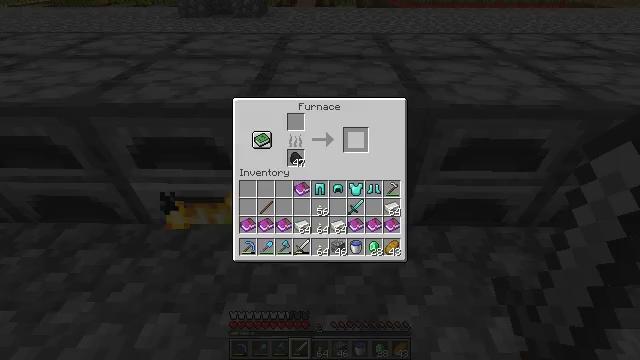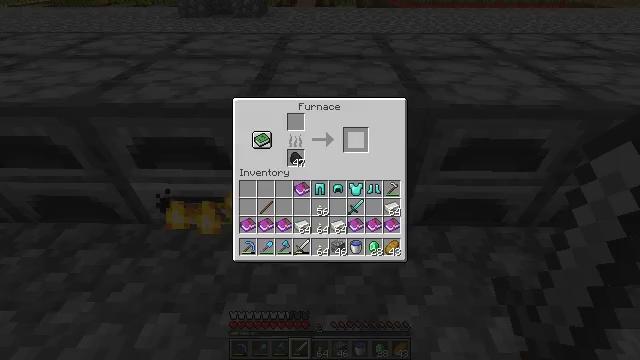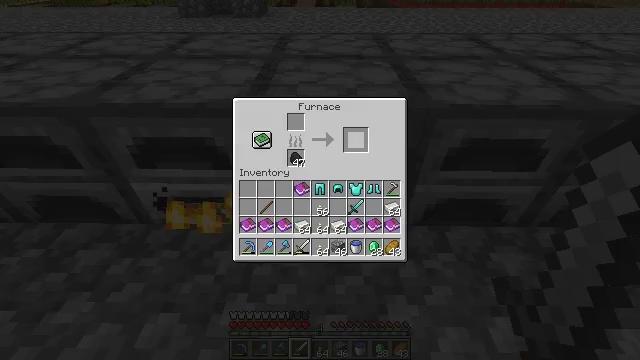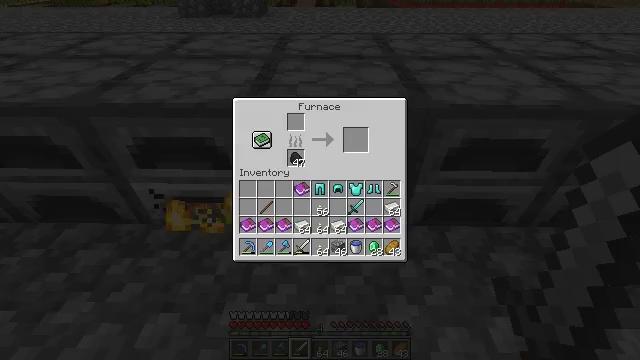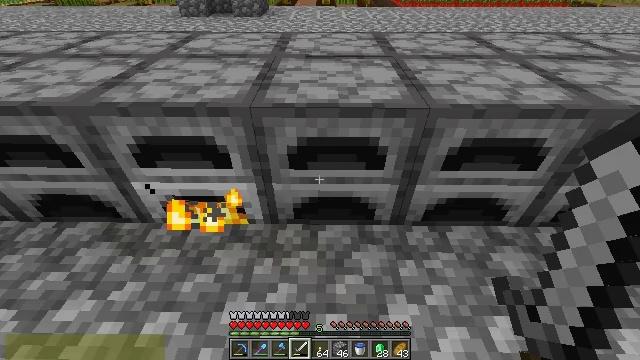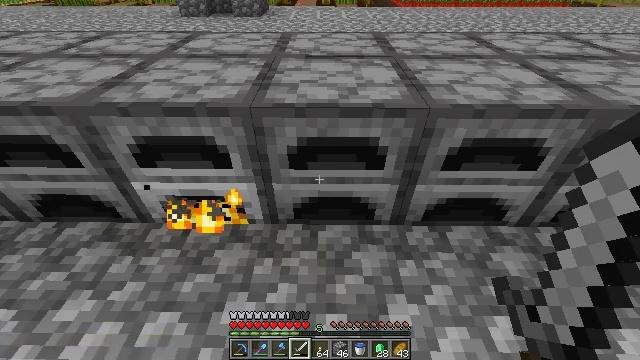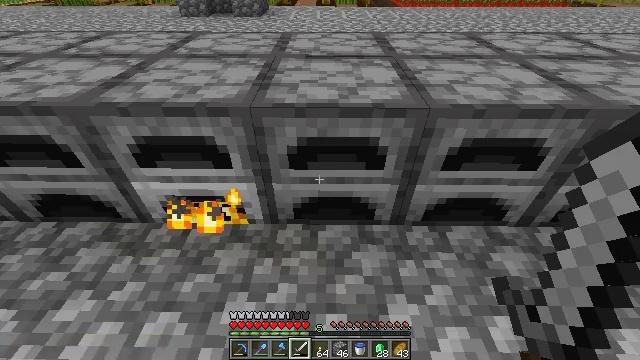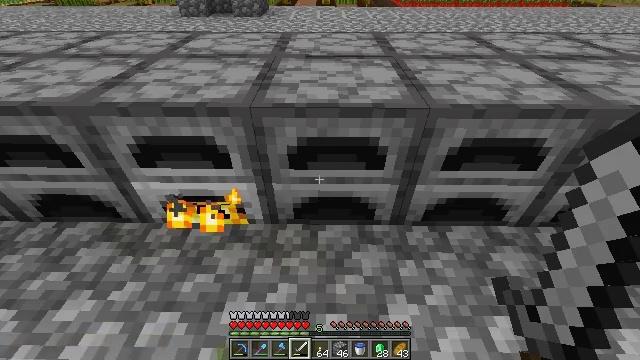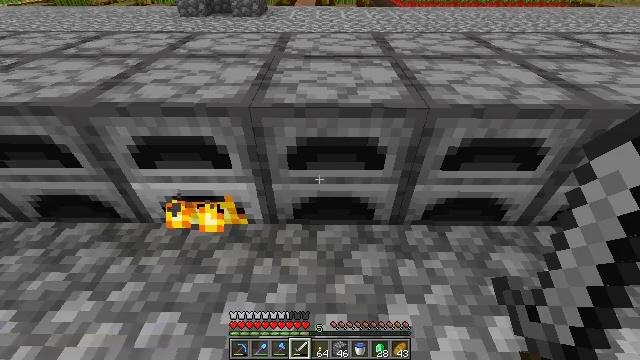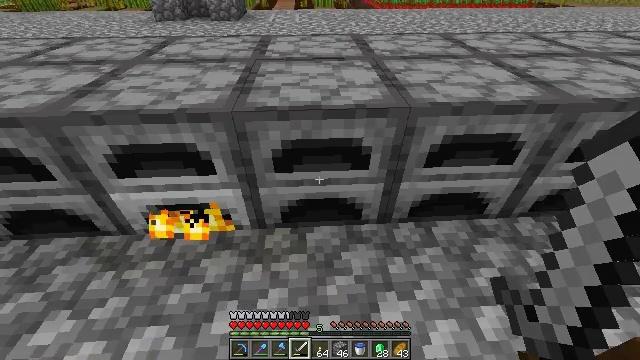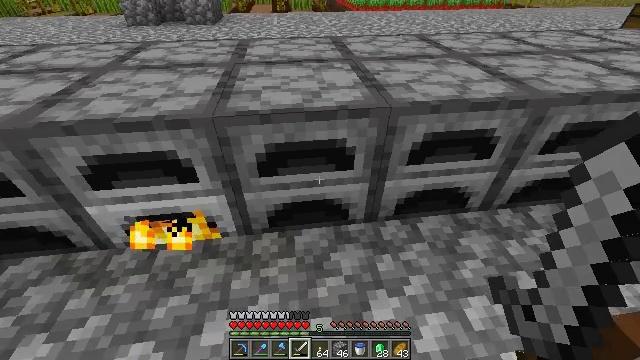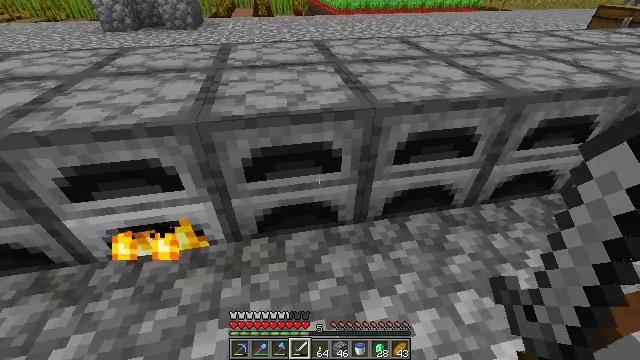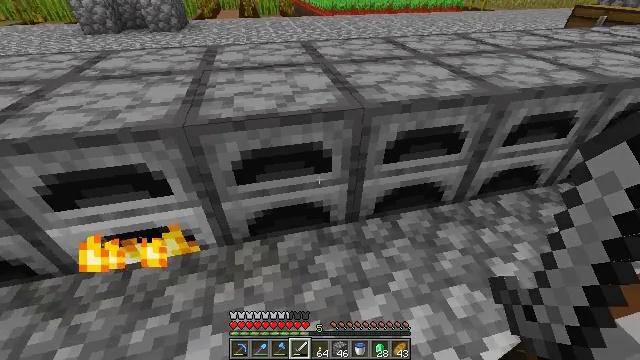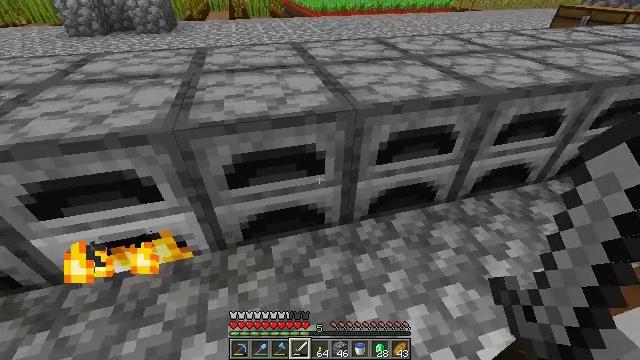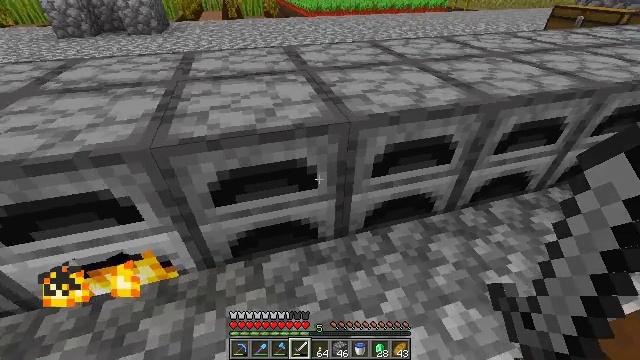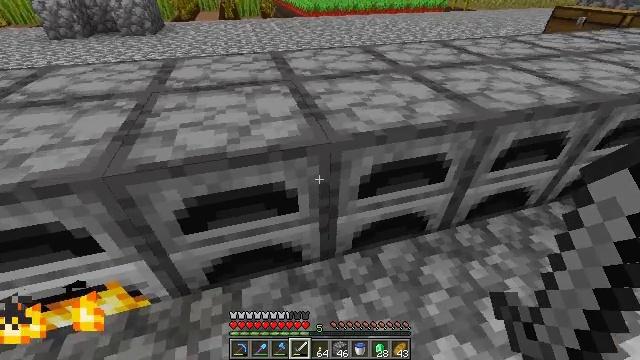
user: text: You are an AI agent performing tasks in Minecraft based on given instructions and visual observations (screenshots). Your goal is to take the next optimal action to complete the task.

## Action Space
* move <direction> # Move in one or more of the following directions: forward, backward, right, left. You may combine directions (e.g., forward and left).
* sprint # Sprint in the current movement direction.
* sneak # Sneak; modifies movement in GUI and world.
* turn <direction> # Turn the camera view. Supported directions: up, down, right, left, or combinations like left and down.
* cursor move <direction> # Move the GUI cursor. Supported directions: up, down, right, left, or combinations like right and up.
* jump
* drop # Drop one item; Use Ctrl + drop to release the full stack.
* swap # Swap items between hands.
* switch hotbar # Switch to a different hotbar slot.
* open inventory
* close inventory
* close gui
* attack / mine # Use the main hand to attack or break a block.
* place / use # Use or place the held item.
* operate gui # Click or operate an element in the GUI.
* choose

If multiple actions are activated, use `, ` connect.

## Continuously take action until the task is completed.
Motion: motion action
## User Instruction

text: Interact with the crafting table to create coal.
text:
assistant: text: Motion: sneak, open gui
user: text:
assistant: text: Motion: sneak
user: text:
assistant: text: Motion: cursor move down
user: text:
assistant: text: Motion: no_op
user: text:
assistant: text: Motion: close gui
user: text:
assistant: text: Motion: no_op
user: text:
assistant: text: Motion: no_op
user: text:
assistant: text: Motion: no_op
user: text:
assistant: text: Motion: turn right
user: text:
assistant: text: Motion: turn right
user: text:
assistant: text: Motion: turn right
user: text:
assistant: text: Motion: turn right
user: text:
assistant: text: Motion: move forward, turn right
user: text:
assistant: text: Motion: move forward and move right
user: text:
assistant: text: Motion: move forward and move right
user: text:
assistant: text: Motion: move forward and move right, turn down
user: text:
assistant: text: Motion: move forward and move right, turn left and down
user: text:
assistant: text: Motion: move forward and move right, turn left and down
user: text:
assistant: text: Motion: turn left
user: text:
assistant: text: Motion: use / place
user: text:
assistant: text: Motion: use / place
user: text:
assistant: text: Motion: no_op
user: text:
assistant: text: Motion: no_op
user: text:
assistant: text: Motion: no_op
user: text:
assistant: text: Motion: open gui
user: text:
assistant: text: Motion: no_op
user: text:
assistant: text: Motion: cursor move right
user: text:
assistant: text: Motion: cursor move right
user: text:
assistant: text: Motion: cursor move right
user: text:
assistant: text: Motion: cursor move right